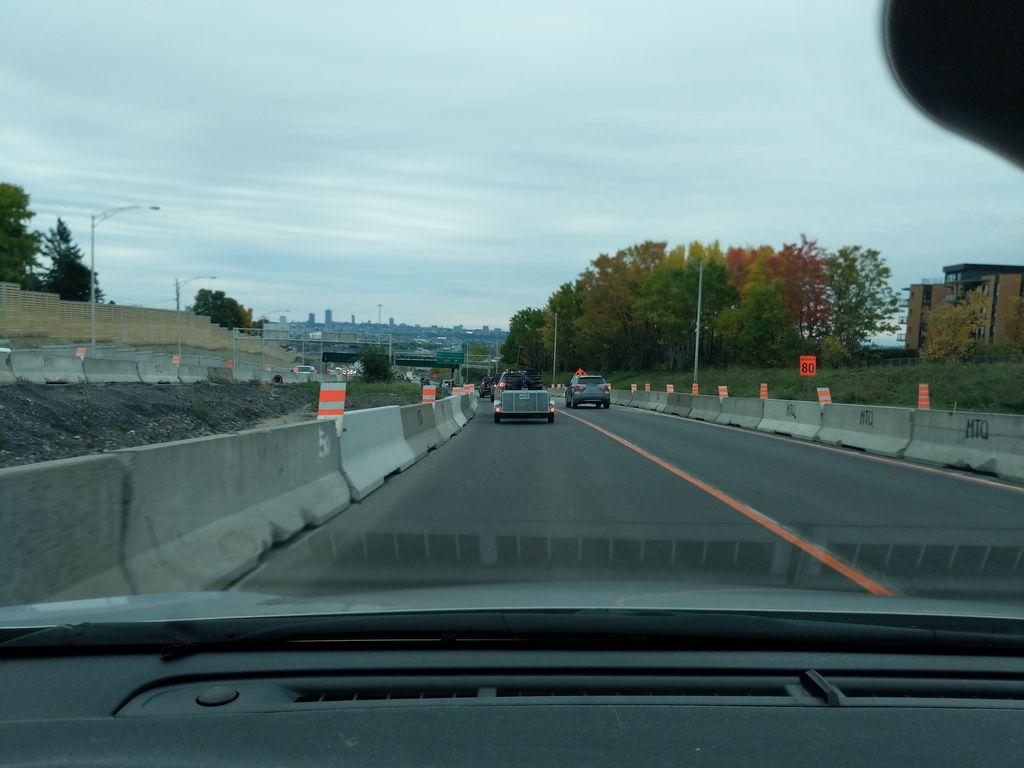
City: quebec_city